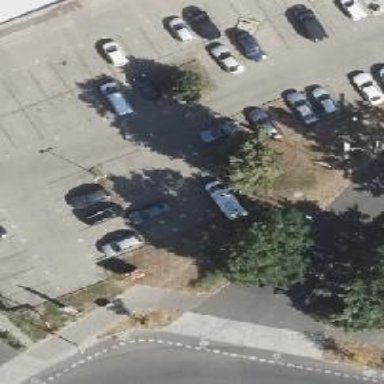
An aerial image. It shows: Road serving as parking aisle.